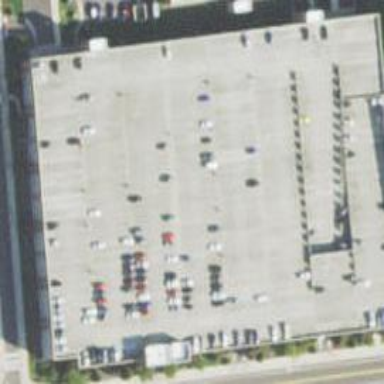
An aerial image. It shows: Multi-storey parking building.